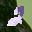
Label: 2